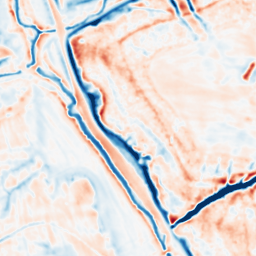
Category: multiscale
Decomposition family: dog
Decomposition parameters: sigma_low: 1
sigma_high: 5
Upsampling method: bicubic
Upsampling parameters: scale: 8
Upsampling scale: 8